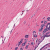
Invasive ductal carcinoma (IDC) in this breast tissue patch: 0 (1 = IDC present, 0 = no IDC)